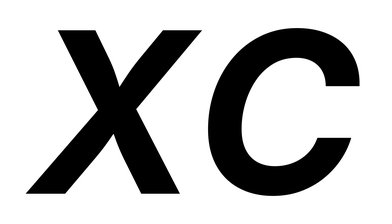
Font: Inter-Italic_Bold_Italic